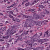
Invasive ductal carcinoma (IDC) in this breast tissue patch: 1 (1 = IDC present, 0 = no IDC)